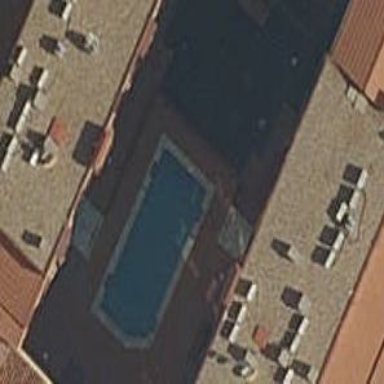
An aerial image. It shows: Swimming pool located in leisure land.